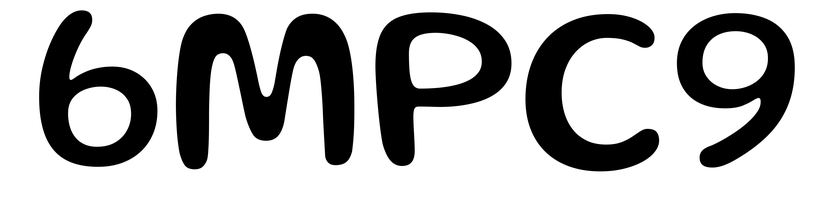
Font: Gluten_Regular